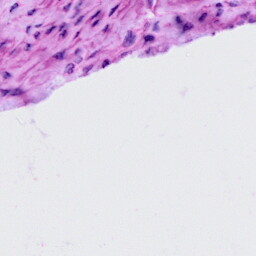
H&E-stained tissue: Cervix